Question: I have never used python but Mathematica can't handle the equation I am trying to solve. I am trying to solve for the variable "a" of the following equations where s, c, mu, and delta t are known parameters.

I tried doing NSolve, Solve, etc in Mathematica but it has been running for an hour with no luck. Since I am not familiar with Python, is there a way I can use Python to solve this equation for a?
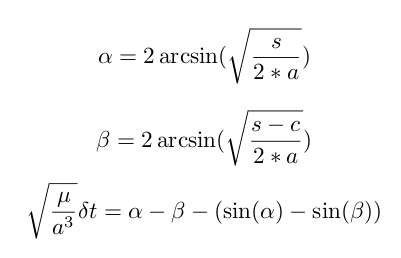
Answer: You're not going to find an analytic solution to these equations because they're transcendental, containing 'a' both inside and outside of a trigonometric function.
I think the trouble you're having with numerical solutions is that the range of acceptable values for 'a' is constrained by the 'arcsin'. Since 'arcsin' is only defined for arguments between -1 and 1 (assuming you want 'a' to be real), your formulas for 'alpha' and 'beta' require that 'a > s/2' and 'a > (s-c)/2'.
In Python, you can find a zero of your third equation (rewritten in the form 'f(a) = 0') using the 'brentq' function:
'''
import numpy as np
from scipy.optimize import brentq
s = 10014.6
c = 6339.06
mu = 398600.0
dt = 780.0
def f(a):
alpha = 2*np.arcsin(np.sqrt(s/(2*a)))
beta = 2*np.arcsin(np.sqrt((s-c)/(2*a)))
return alpha - beta - (np.sin(alpha)-np.sin(beta)) - np.sqrt(mu/a**3)*dt
a0 = max(s/2, (s-c)/2)
a = brentq(f, a0, 10*a0)
'''
To clarify the way 'brentq(f,a,b)' works is that it searches for a zero of 'f' on an interval '<URL>.